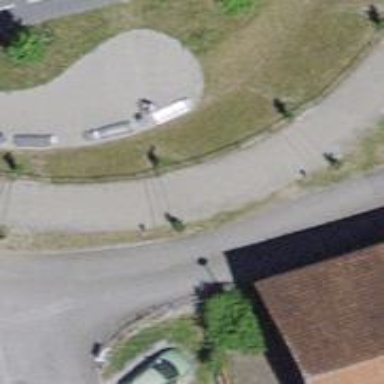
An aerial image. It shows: Footway surfaced with paving stones.